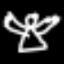
Label: angel